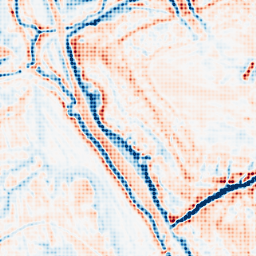
Category: multiscale
Decomposition family: dog_multiscale
Decomposition parameters: sigma_ratio: 1.4
n_scales: 4
base_sigma: 1
Upsampling method: sinc_blackman
Upsampling parameters: scale: 4
kernel_size: 4
Upsampling scale: 4